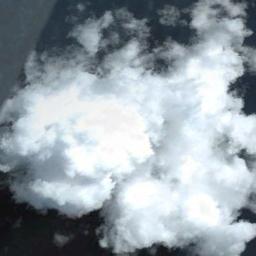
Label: cloud